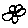
Label: flower